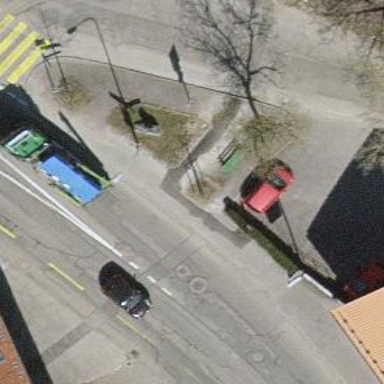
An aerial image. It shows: Bench for seating.